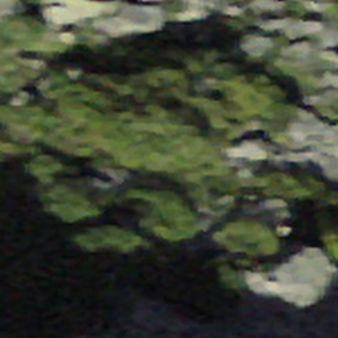
Label: bouldering_area